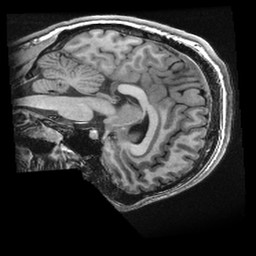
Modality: T1w
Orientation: sagittal
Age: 22
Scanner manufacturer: ge
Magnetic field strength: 3 T
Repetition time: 0.008292 s
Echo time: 0.003116 s